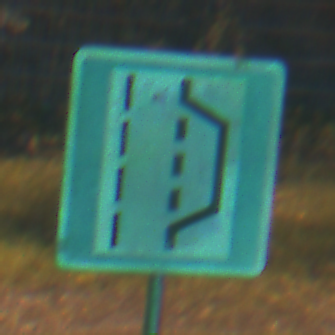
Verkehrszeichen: NothalteUndPannenbucht
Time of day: Night
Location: Outdoor (Urban)
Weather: PartlyCloudy
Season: NotSpecified
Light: Artificial